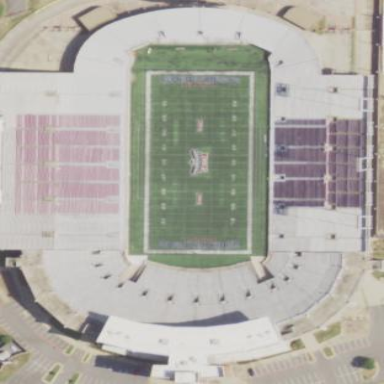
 used for leisure and sports activities."